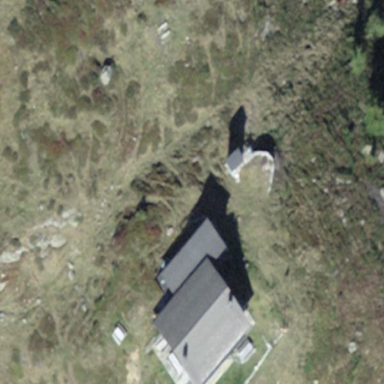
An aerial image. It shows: Wilderness hut in basic shelter type building.